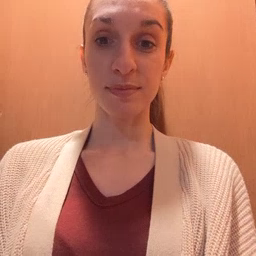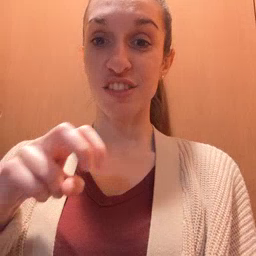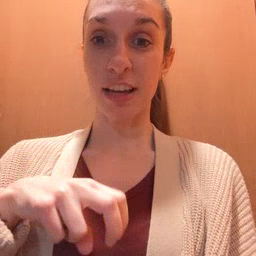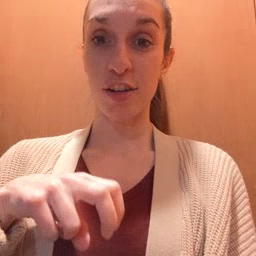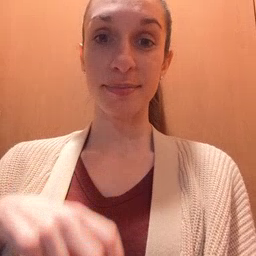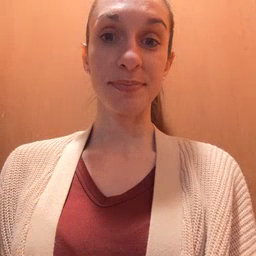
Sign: chair